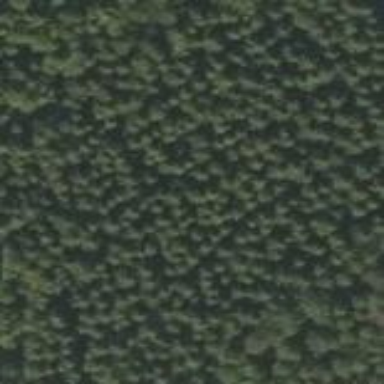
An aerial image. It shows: Forest with evergreen needle-leaved trees.